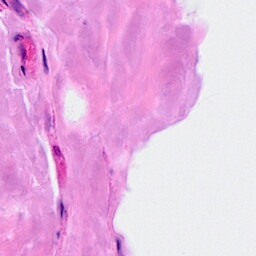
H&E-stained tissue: Breast